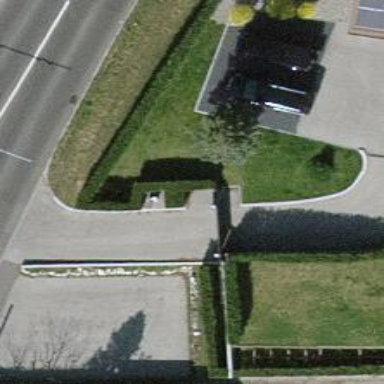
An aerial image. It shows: Gate.